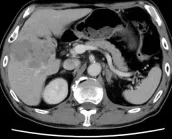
Changes in contrast-enhanced CT findings in responders during treatment. , 2.
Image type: radiology (ct)